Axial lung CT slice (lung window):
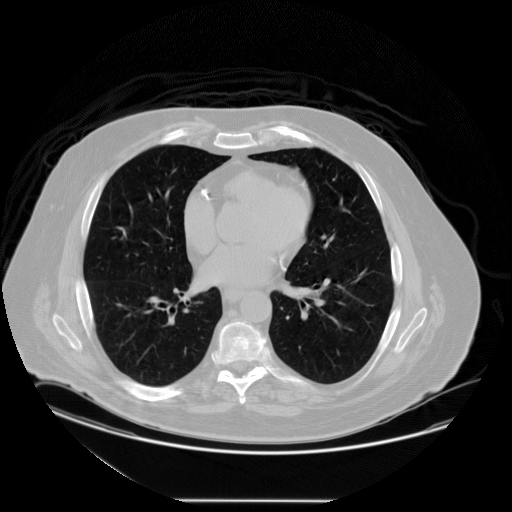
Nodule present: no